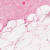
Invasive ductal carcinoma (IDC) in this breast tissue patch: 0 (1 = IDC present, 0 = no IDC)